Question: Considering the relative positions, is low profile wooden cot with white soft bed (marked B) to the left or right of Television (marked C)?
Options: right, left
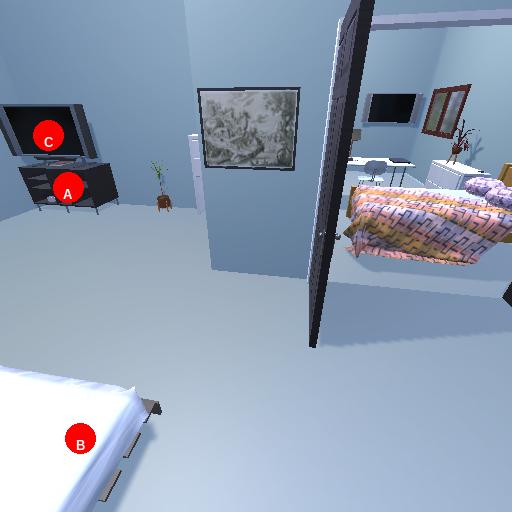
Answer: right